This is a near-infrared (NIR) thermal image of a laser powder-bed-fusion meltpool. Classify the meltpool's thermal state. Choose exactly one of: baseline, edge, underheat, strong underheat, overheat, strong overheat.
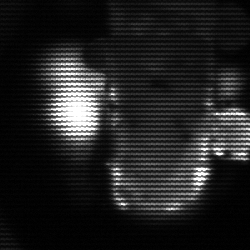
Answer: strong underheat